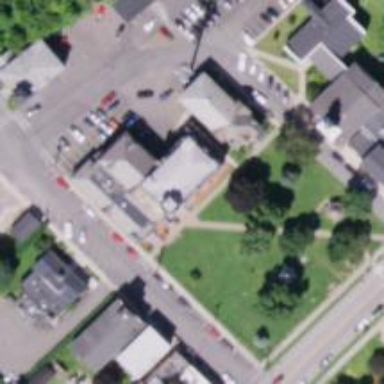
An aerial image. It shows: Government office building. It serves as town hall.